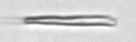
Label: fiber